Aerial crown-view tile of a tropical tree (Barro Colorado Island, Panama), acquired 20250616:
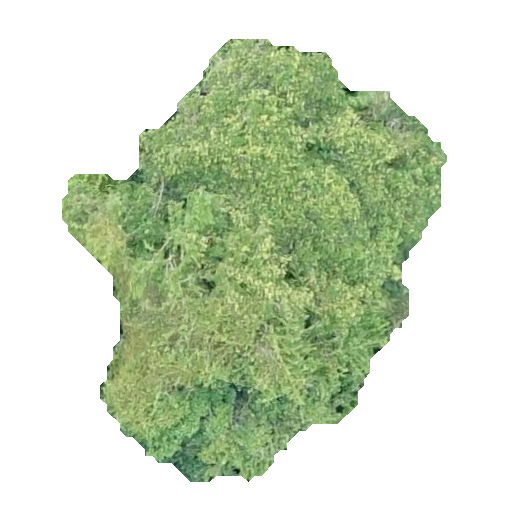
Species: Prioria copaifera
GBIF accepted scientific name: Prioria copaifera
Crown area: 158.569 m²